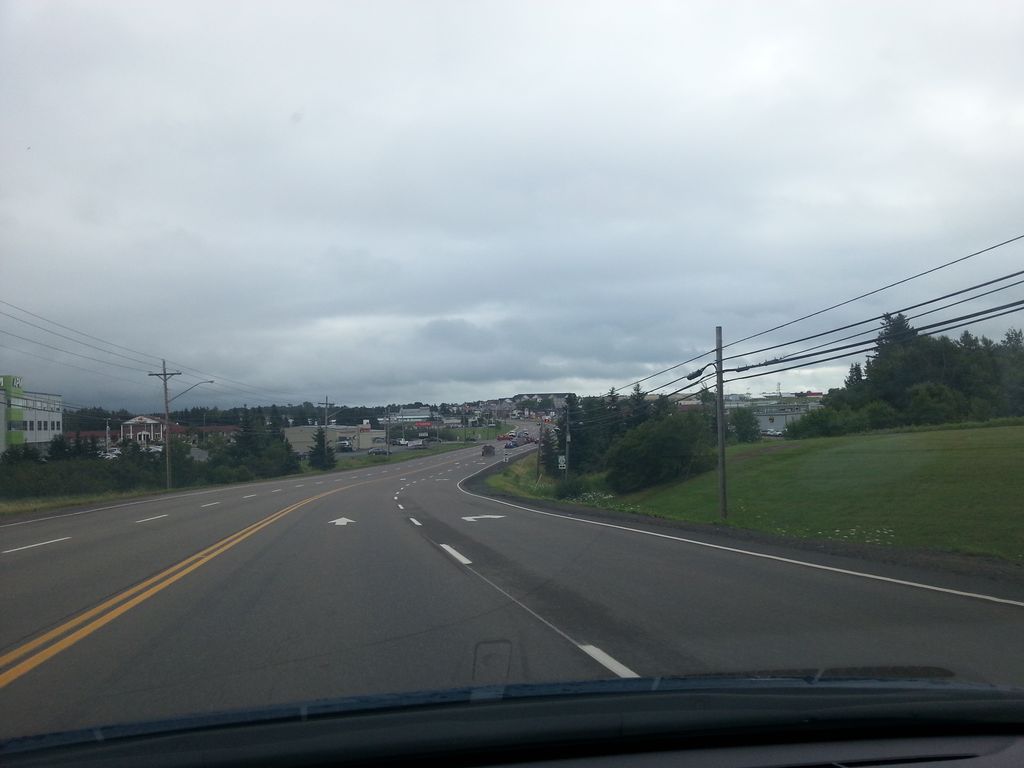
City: charlottetown